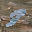
Label: 8